Interaction volume radius: 5 \u00c5
Interaction volume height: 10 \u00c5
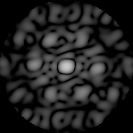
Disorder parameter: 0.7892